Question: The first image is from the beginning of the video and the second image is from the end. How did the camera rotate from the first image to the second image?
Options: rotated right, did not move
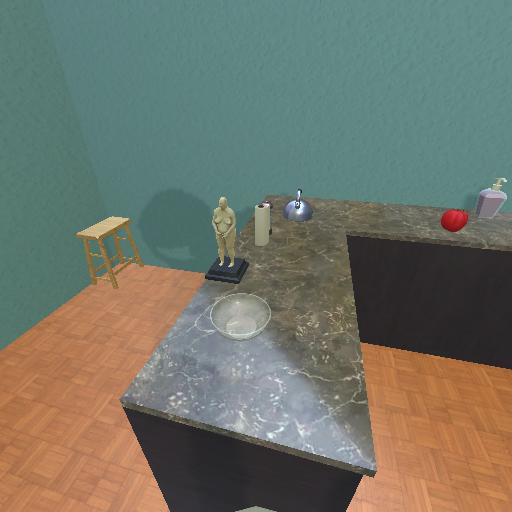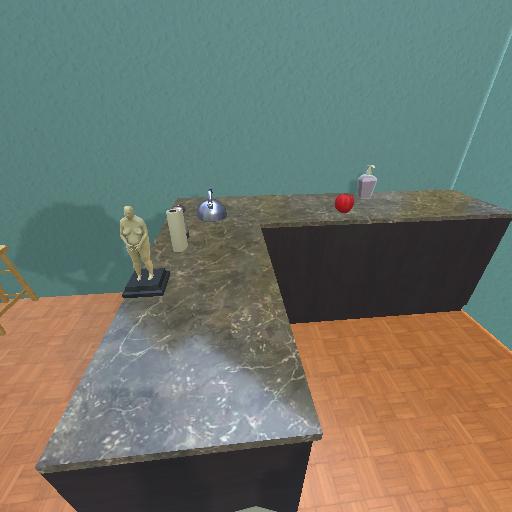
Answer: rotated right